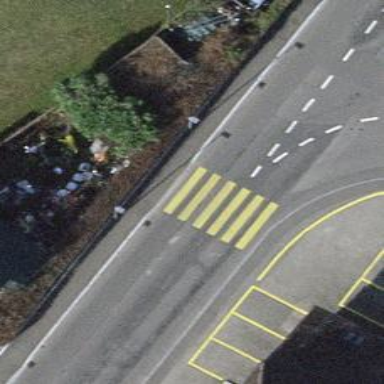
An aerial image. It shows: Marked crossing with visible markings.